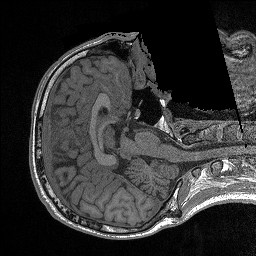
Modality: FLASH
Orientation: axial
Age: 26
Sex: male